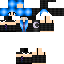
A female human skin with dark skin, wearing blonde helmet dressed in a blue hoodie and black pants, featuring a closed mouth.